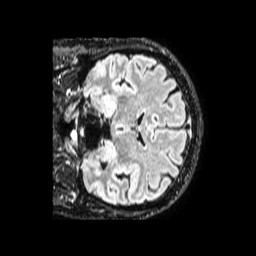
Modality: FLAIR
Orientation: coronal
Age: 57
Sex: male
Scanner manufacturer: philips
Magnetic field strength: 1.5 T
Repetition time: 4.8 s
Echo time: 0.3364 s